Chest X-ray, PA view. Patient: 66 years old, sex F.
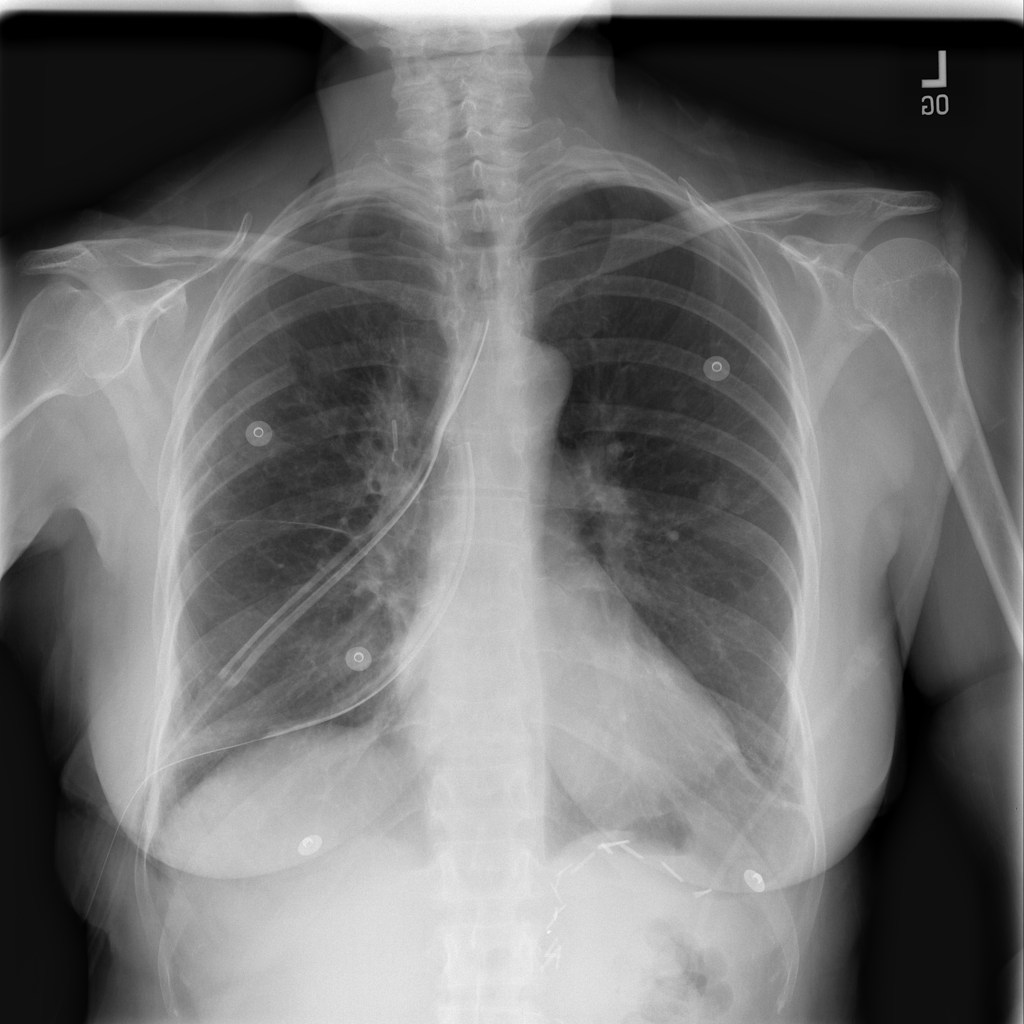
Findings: Nodule, Pneumothorax